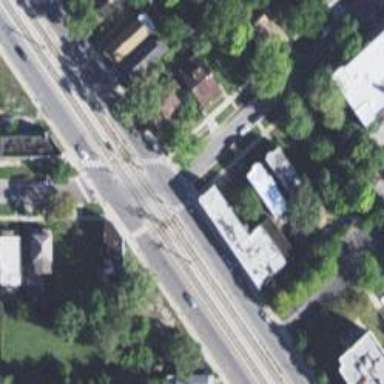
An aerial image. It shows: Uncontrolled footway crossing with zebra markings.